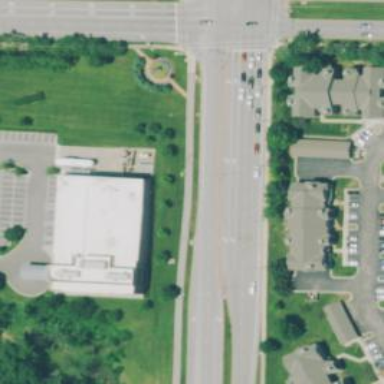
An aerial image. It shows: Dash road marking.